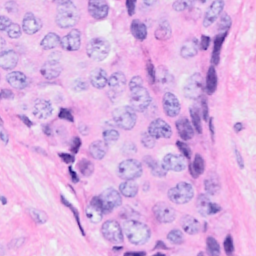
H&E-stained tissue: Breast